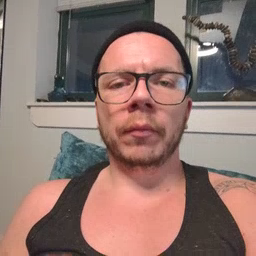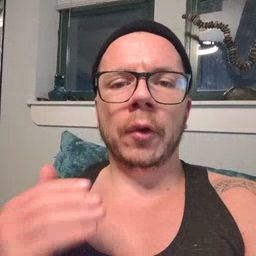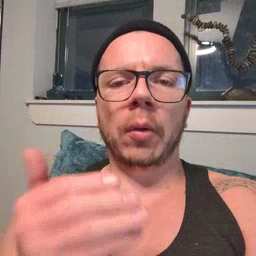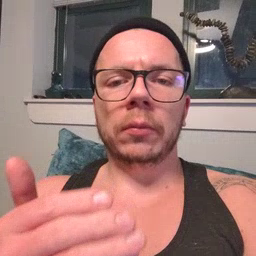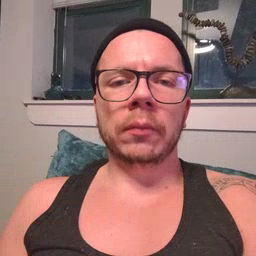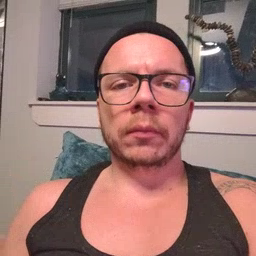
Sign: close